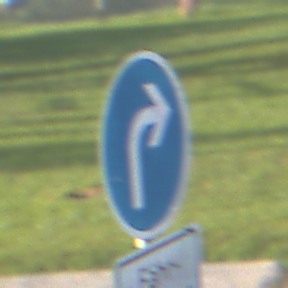
Verkehrszeichen: VorgeschriebeneFahrtrichtungRechts
Zusatzzeichen unten: SonstigeFahrzeugePersonengruppenFrei4
Umgebung: Outdoor, Suburban
Tageszeit: SunriseSunset
Wetter: PartlyCloudy
Licht: Natural
Jahreszeit: NotSpecified
Kontrast: HighContrast